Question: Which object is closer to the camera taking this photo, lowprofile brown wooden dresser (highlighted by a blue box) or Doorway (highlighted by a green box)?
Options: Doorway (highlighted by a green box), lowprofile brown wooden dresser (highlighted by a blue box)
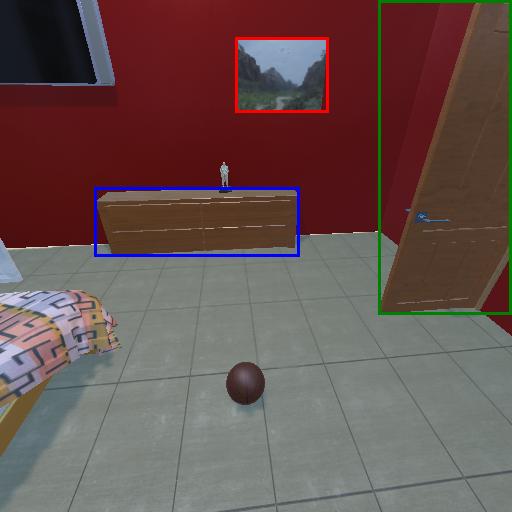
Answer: Doorway (highlighted by a green box)